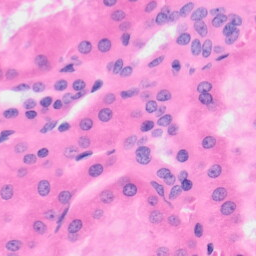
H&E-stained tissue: Kidney